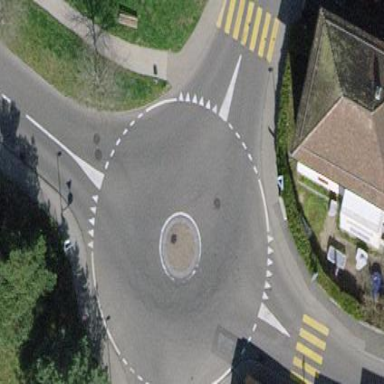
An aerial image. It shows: Residential road that intersects with roundabout.